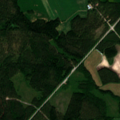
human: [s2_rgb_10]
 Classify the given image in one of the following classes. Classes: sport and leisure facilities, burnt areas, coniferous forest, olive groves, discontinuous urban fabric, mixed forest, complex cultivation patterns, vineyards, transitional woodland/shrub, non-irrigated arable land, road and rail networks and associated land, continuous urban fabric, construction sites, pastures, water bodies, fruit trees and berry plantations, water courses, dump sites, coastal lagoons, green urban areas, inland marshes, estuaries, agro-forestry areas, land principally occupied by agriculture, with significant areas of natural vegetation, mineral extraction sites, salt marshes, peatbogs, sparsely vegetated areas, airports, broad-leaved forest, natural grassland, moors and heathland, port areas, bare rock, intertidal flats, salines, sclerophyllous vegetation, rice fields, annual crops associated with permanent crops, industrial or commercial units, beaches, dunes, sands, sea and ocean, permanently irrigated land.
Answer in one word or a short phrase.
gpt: non-irrigated arable land, coniferous forest